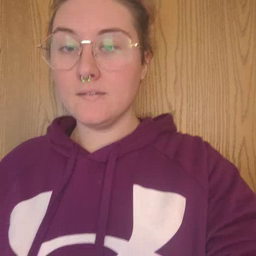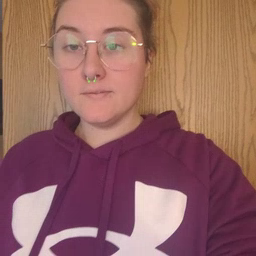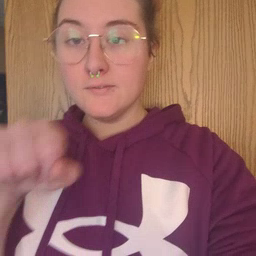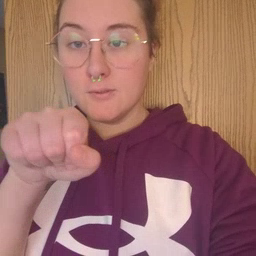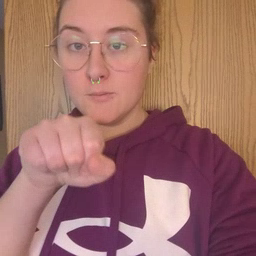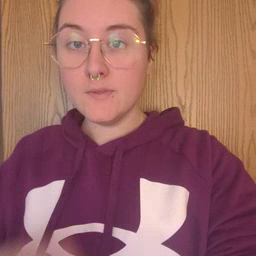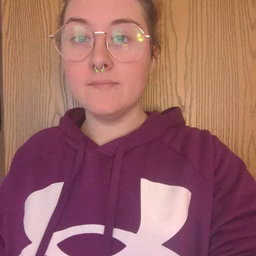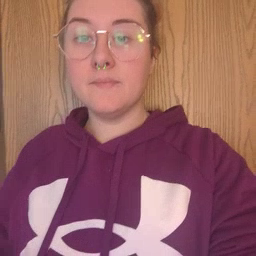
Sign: shoe